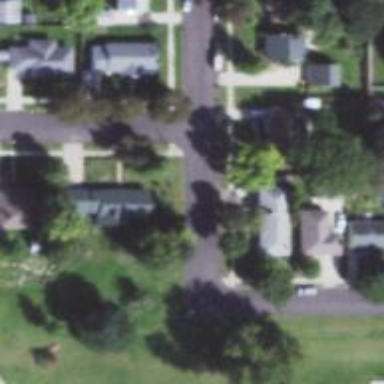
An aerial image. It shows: Residential road with asphalt surface and separate sidewalk.